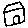
Label: house